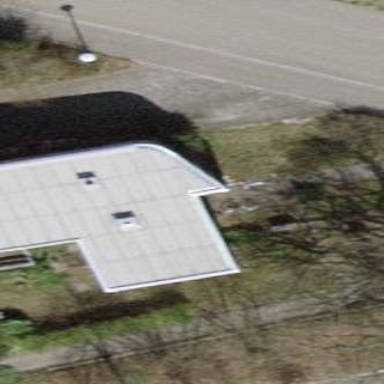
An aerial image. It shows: House with skillion roof shape.